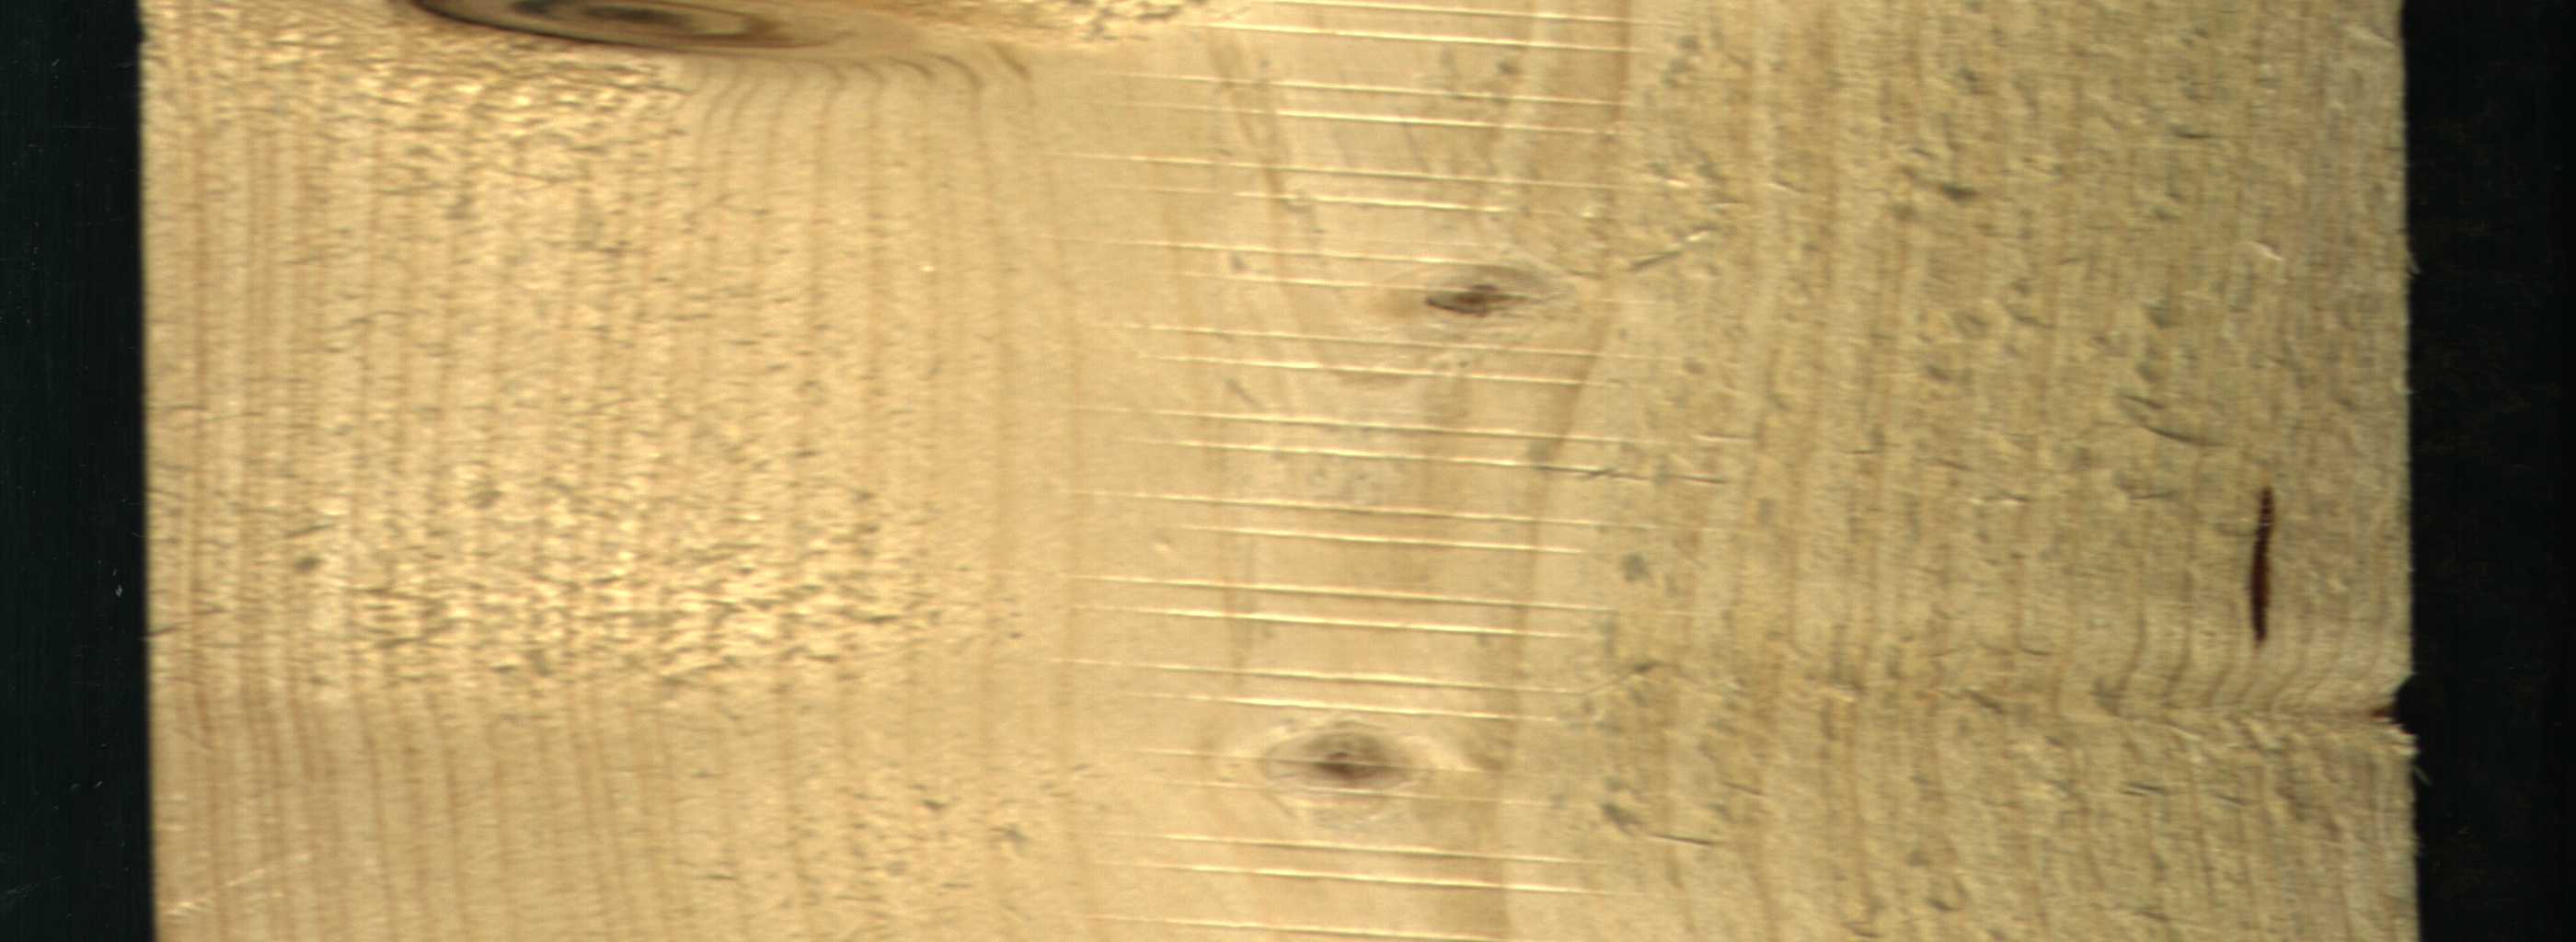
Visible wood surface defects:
resin
Knot_missing
Live_Knot
Live_Knot
Live_Knot